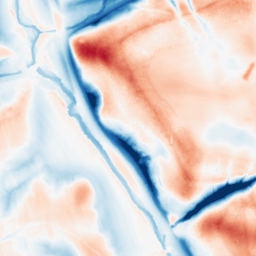
Category: classical
Decomposition family: uniform
Decomposition parameters: size: 50
Upsampling method: linear_exact
Upsampling parameters: scale: 8
Upsampling scale: 8